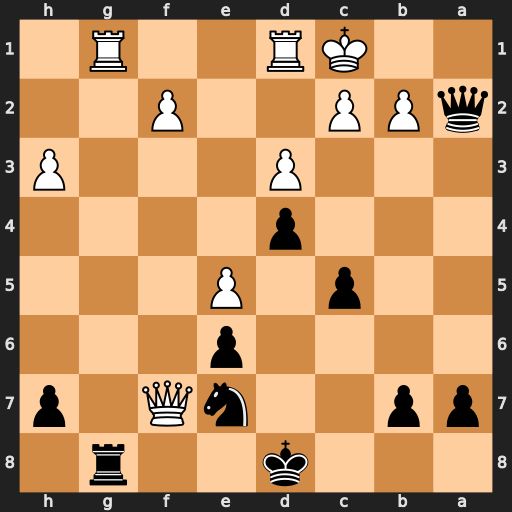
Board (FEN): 3k2r1/pp2nQ1p/4p3/2p1P3/3p4/3P3P/qPP2P2/2KR2R1
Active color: b
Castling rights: -
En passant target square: -
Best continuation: Rxg1 Rxg1 Qa1+ Kd2 Qxg1 Qf8+ Kd7